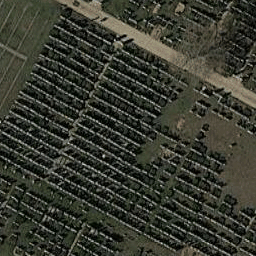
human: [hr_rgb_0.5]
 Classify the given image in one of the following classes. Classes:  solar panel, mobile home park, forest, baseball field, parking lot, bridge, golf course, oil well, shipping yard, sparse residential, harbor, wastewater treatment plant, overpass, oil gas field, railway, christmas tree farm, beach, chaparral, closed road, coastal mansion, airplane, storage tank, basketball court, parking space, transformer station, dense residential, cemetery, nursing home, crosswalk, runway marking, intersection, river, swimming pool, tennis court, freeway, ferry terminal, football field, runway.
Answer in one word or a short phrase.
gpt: cemetery